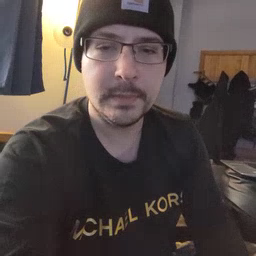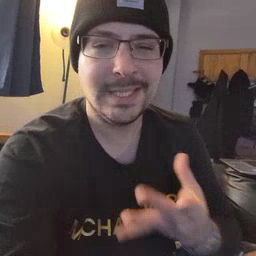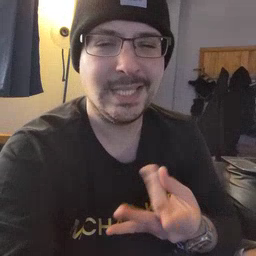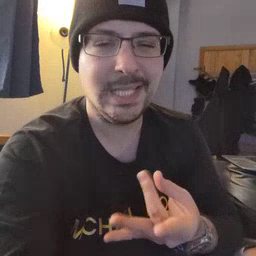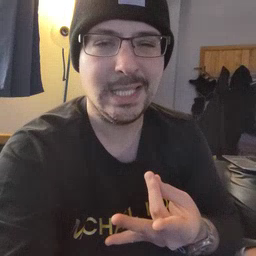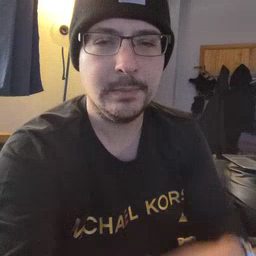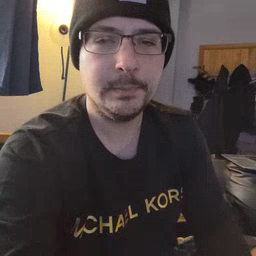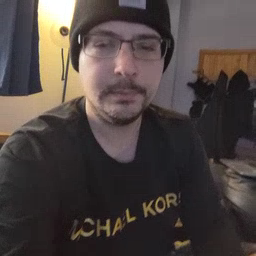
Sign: sticky